Current action and preconditions to check: trajectory_clear

Your task: For each precondition in the list above, predict whether it will hold at this action.

Consider the current scene as observed from the mobile robot's camera, and analyze the predicted future states of all dynamic agents (e.g., people, animals, vehicles, or any moving entities) within the NEXT SECOND.

IMPORTANT: Only answer "very likely" if you are absolutely certain—based on strong, clear evidence—that a dynamic agent will violate the precondition in the predicted future state. Do NOT answer "very likely" for unlikely, ambiguous, or low-probability risks.

Ask yourself for each precondition: Is there a high probability, with clear and convincing evidence, that the predicted future states of any dynamic agent will interfere with the predicted future state of the currently executing action within the NEXT SECOND, causing that precondition to fail?

Assess the risk level based on these predictions. Use "likely" or "very likely" if motions create a clear risk of interference.

Use "neutral" or "improbable" if agents are nearby but their predicted paths are clearly diverging or non-conflicting.

Failure Risk Categories: "very improbable", "improbable", "neutral", "likely", "very likely"

Answer Format: Output ONLY the probability_of_failure value from these categories: "very improbable", "improbable", "neutral", "likely", "very likely"

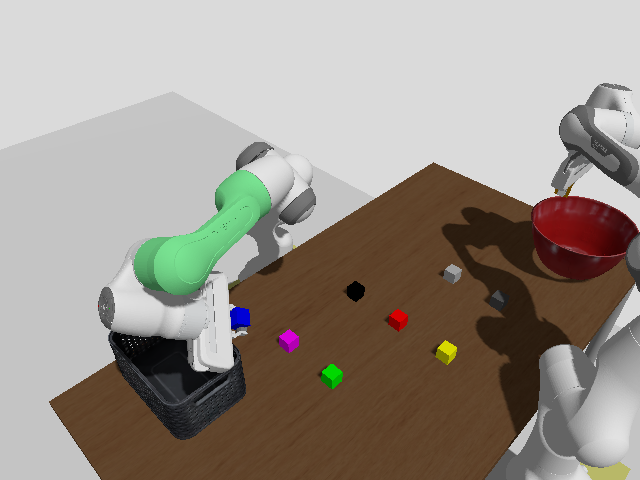

Answer: very improbable